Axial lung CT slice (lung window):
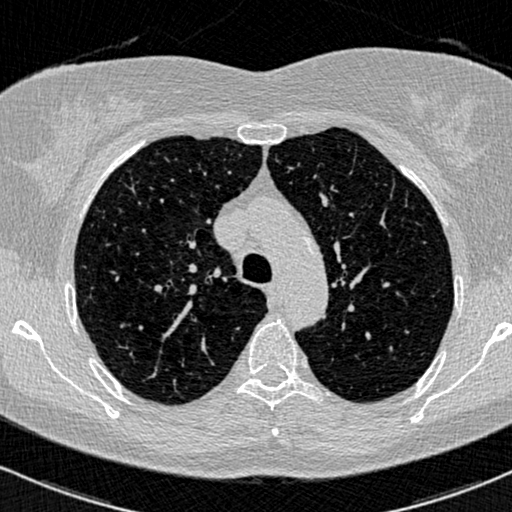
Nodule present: no